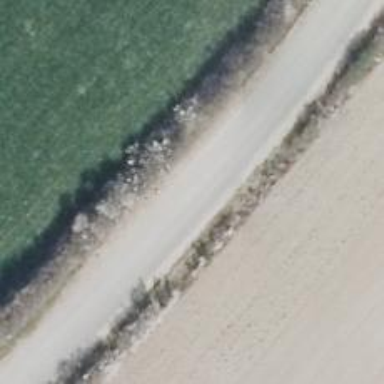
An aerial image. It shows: Unclassified road.